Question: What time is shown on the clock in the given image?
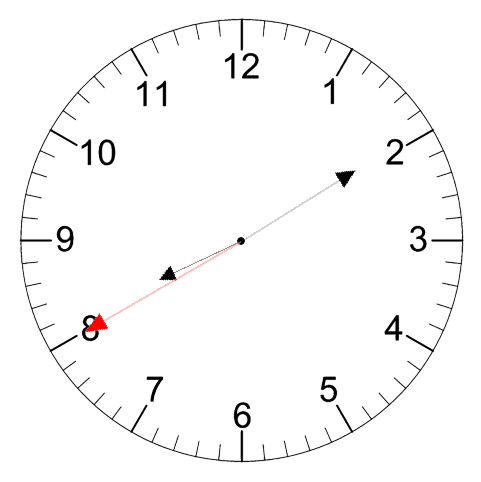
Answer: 08:09:40